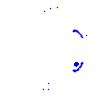
Particle: electron